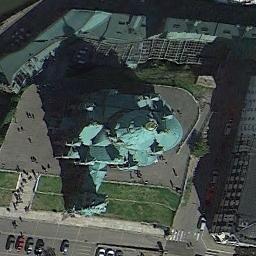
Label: church